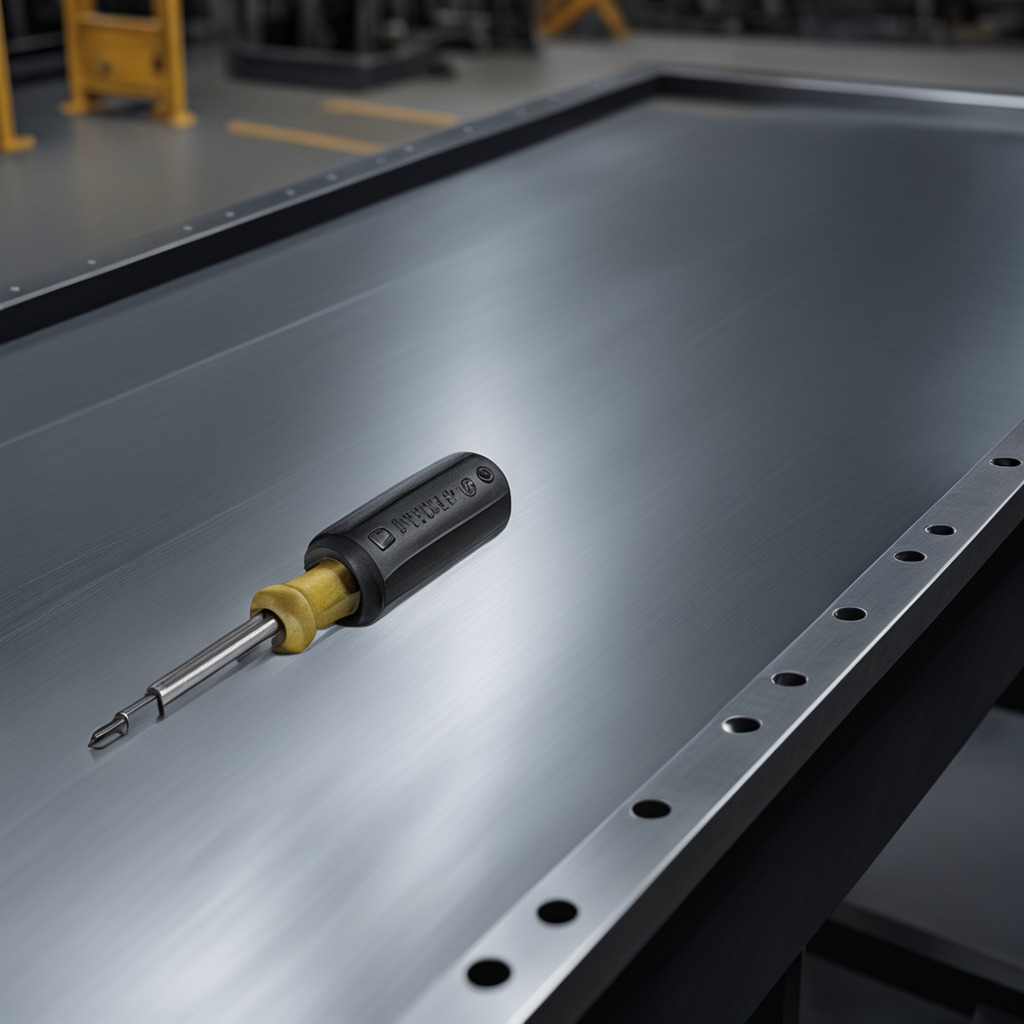
A screwdriver is lying on the cold steel table in a mining workshop.